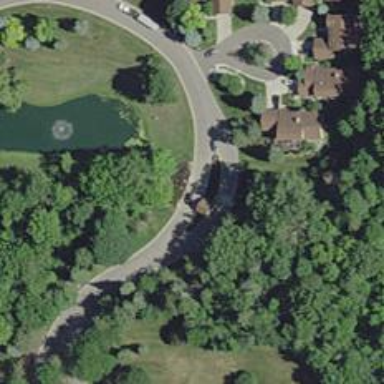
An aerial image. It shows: Asphalt road within gated community.